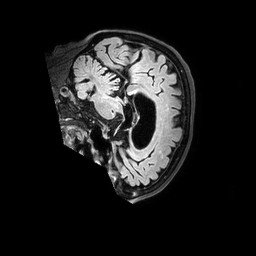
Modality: FLAIR
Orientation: sagittal
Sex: female
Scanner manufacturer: philips
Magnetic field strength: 3 T
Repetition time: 4.8 s
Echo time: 0.2818 s